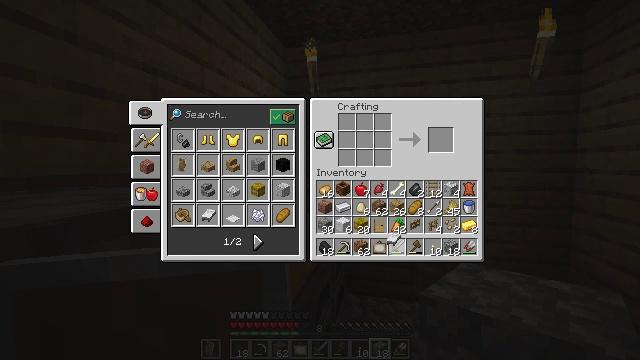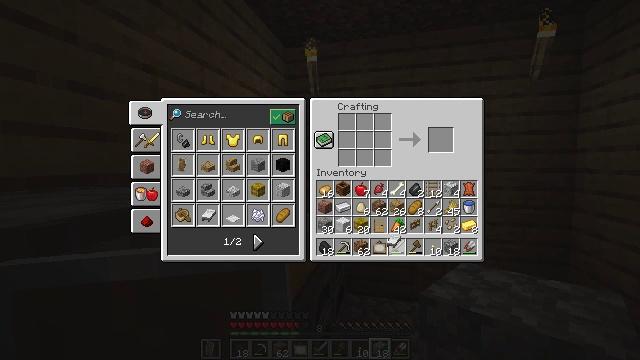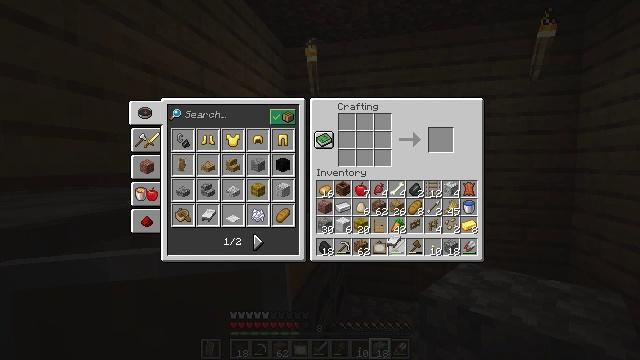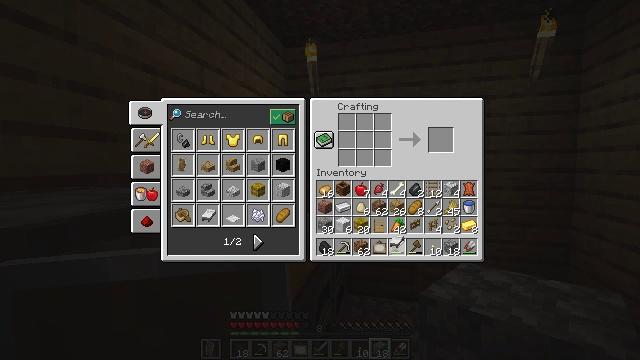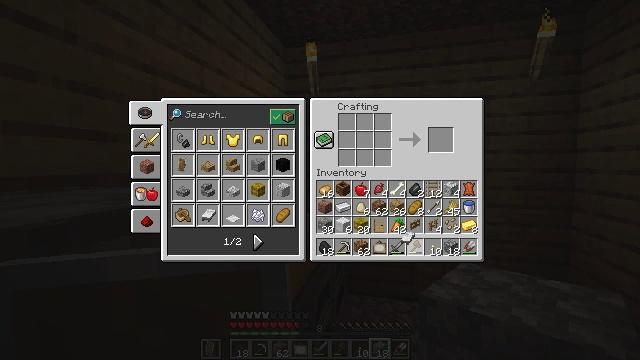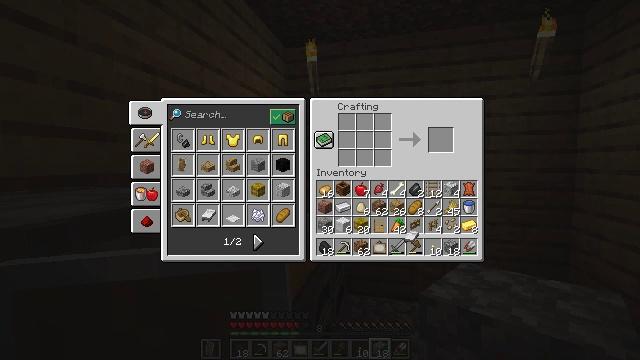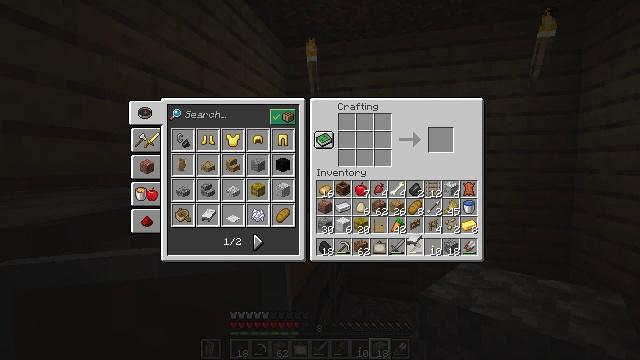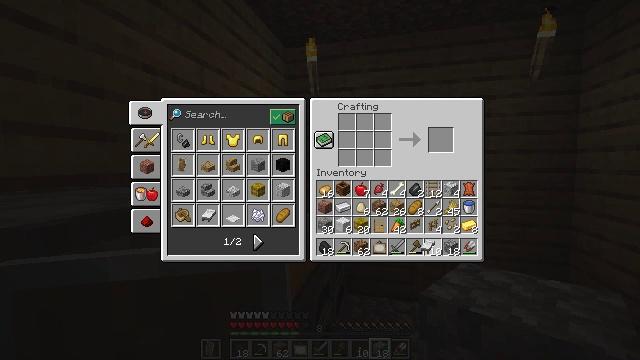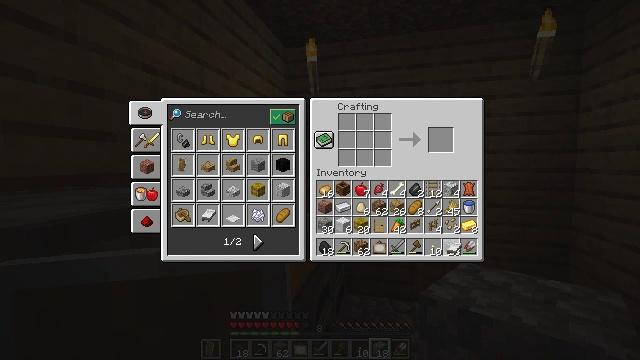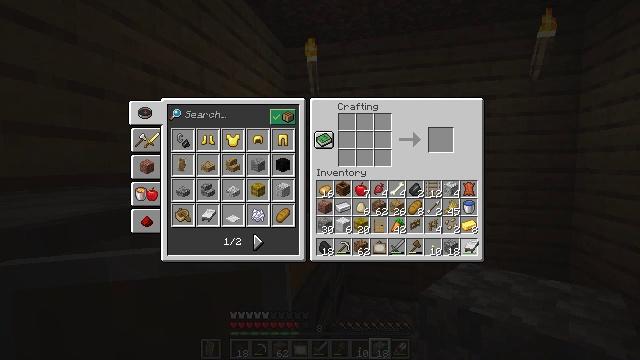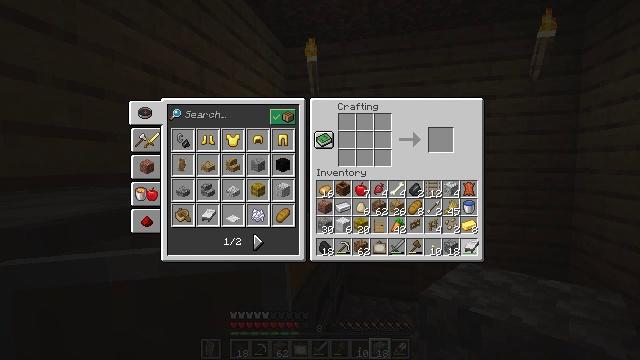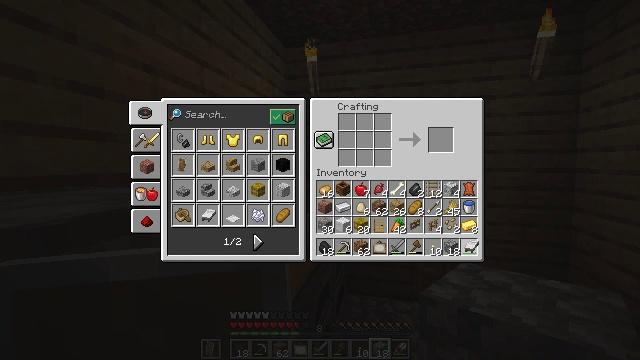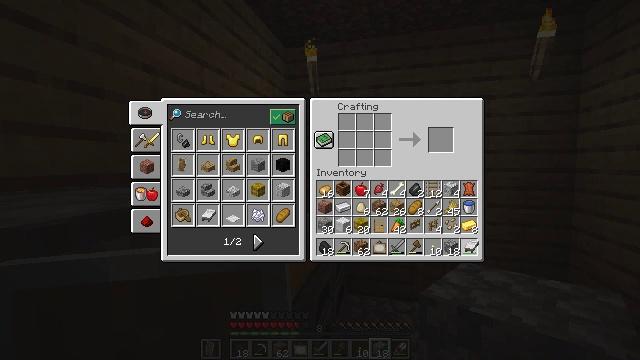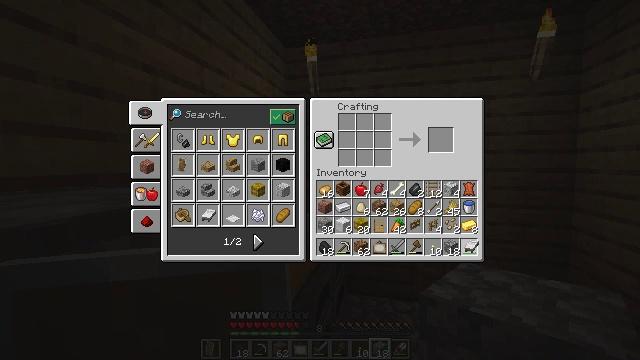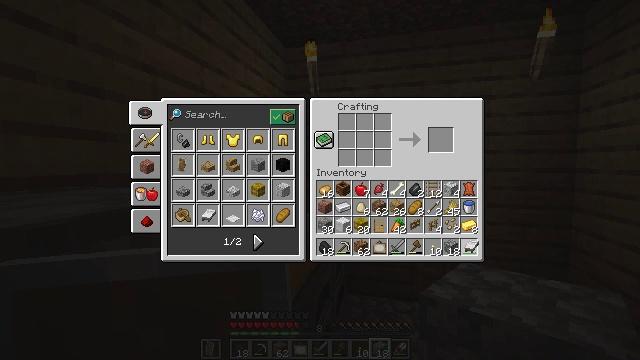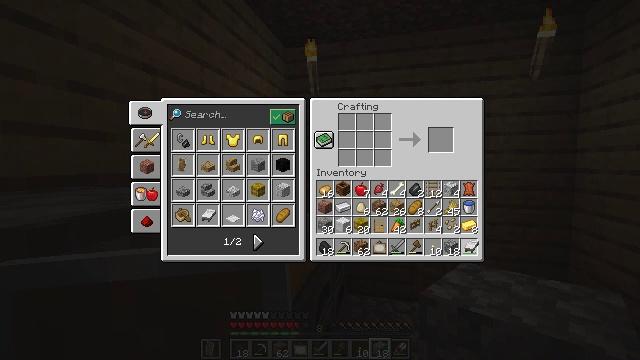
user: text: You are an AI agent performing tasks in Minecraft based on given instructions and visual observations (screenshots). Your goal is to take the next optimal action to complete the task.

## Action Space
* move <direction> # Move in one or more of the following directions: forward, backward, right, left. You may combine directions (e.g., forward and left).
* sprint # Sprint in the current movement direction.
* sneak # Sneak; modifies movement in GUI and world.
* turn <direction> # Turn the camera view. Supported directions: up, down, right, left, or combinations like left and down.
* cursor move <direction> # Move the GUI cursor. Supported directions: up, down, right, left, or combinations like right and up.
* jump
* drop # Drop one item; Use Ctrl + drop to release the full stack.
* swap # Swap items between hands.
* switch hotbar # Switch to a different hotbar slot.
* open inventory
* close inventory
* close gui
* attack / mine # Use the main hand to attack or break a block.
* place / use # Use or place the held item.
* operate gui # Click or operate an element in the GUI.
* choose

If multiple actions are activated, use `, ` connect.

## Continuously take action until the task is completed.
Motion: motion action
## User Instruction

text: Remove shears from the inventory.
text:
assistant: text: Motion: no_op
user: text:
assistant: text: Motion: no_op
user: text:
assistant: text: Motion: no_op
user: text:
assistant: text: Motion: turn right
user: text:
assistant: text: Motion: no_op
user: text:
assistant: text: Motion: no_op
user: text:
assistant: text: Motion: turn right and down
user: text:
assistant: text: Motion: turn right
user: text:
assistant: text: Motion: turn right
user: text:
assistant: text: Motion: no_op
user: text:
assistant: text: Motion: no_op
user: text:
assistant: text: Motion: no_op
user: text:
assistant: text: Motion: no_op
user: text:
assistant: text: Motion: no_op
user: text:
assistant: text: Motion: no_op
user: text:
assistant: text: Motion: no_op
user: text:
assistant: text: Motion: no_op
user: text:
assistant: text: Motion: no_op
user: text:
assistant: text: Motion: no_op
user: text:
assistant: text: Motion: no_op
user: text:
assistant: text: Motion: no_op
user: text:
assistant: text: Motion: no_op
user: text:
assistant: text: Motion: no_op
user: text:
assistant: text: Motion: no_op
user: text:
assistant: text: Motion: no_op
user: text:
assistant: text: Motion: no_op
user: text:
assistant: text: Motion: no_op
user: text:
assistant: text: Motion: no_op
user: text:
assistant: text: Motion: no_op
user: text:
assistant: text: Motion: no_op